Question: My code below can run the result, link the calculation form to the result page well. However, what I want is to replace the form when clicking the button "calculate saving range" by displaying the result on the same page. It looks like the picture below

My code is here: <URL>
Calculator.jsx
'''
import React, { Component } from "react";
import "./style.css";
import { Button, Form, Row, Col, Modal } from "react-bootstrap";
class Calculator extends Component {
constructor(props) {
super(props);
this.state = {
squareFootage: ""
};
}
handleSquare = (event) => {
this.setState({ squareFootage: event.target.value });
};
handleSubmit = (event) => {
event.preventDefault();
this.setState({
isOpen: true,
value:
"$" +
Math.floor(1.69 * this.state.squareFootage * (10 / 100)) +
"- $" +
Math.floor(1.69 * this.state.squareFootage * (30 / 100))
});
};
closeModal = () => this.setState({ isOpen: false });
render() {
return (
<div className="calculator">
<h1> CALCULATION FORM </h1>
<Form className="form-horizontal">
<Form.Group as={Row} controlId="formHorizontalFootage">
<Form.Label column sm={6}>
Square footage of buildings*
</Form.Label>
<Col sm={6}>
<Form.Control
type="squareFootage"
placeholder="sq ft"
value={this.state.squareFootage}
onChange={this.handleSquare}
required
/>
<div style={{ fontSize: 14, color: "red" }}>
{this.state.squareFootageError}
</div>
<Form.Text className="text-muted">
Please input a number, e.g. 12300
</Form.Text>
</Col>
</Form.Group>
<Button onClick={this.handleSubmit}>
Calculate your Savings Range
</Button>
<Form.Text className="text-muted">* Required Field</Form.Text>
</Form>
<Modal
style={{
position: "absolute",
float: "left",
left: "50%",
top: "50%",
transform: "translate(-50%, -50%)"
}}
show={this.state.isOpen}
value={this.state.value}
onHide={this.closeModal}
>
<Modal.Header closeButton>
<Modal.Title>RESULT</Modal.Title>
</Modal.Header>
<h2>You could save between</h2>
<h1>{this.state.value} Annually</h1>
<Modal.Footer>
<Button variant="primary" onClick={this.closeModal}>
Close
</Button>
</Modal.Footer>
</Modal>
</div>
);
}
}
export default Calculator;
'''
Is there anyone who has any idea to replace a form with result information on the same page? Thanks for your help!
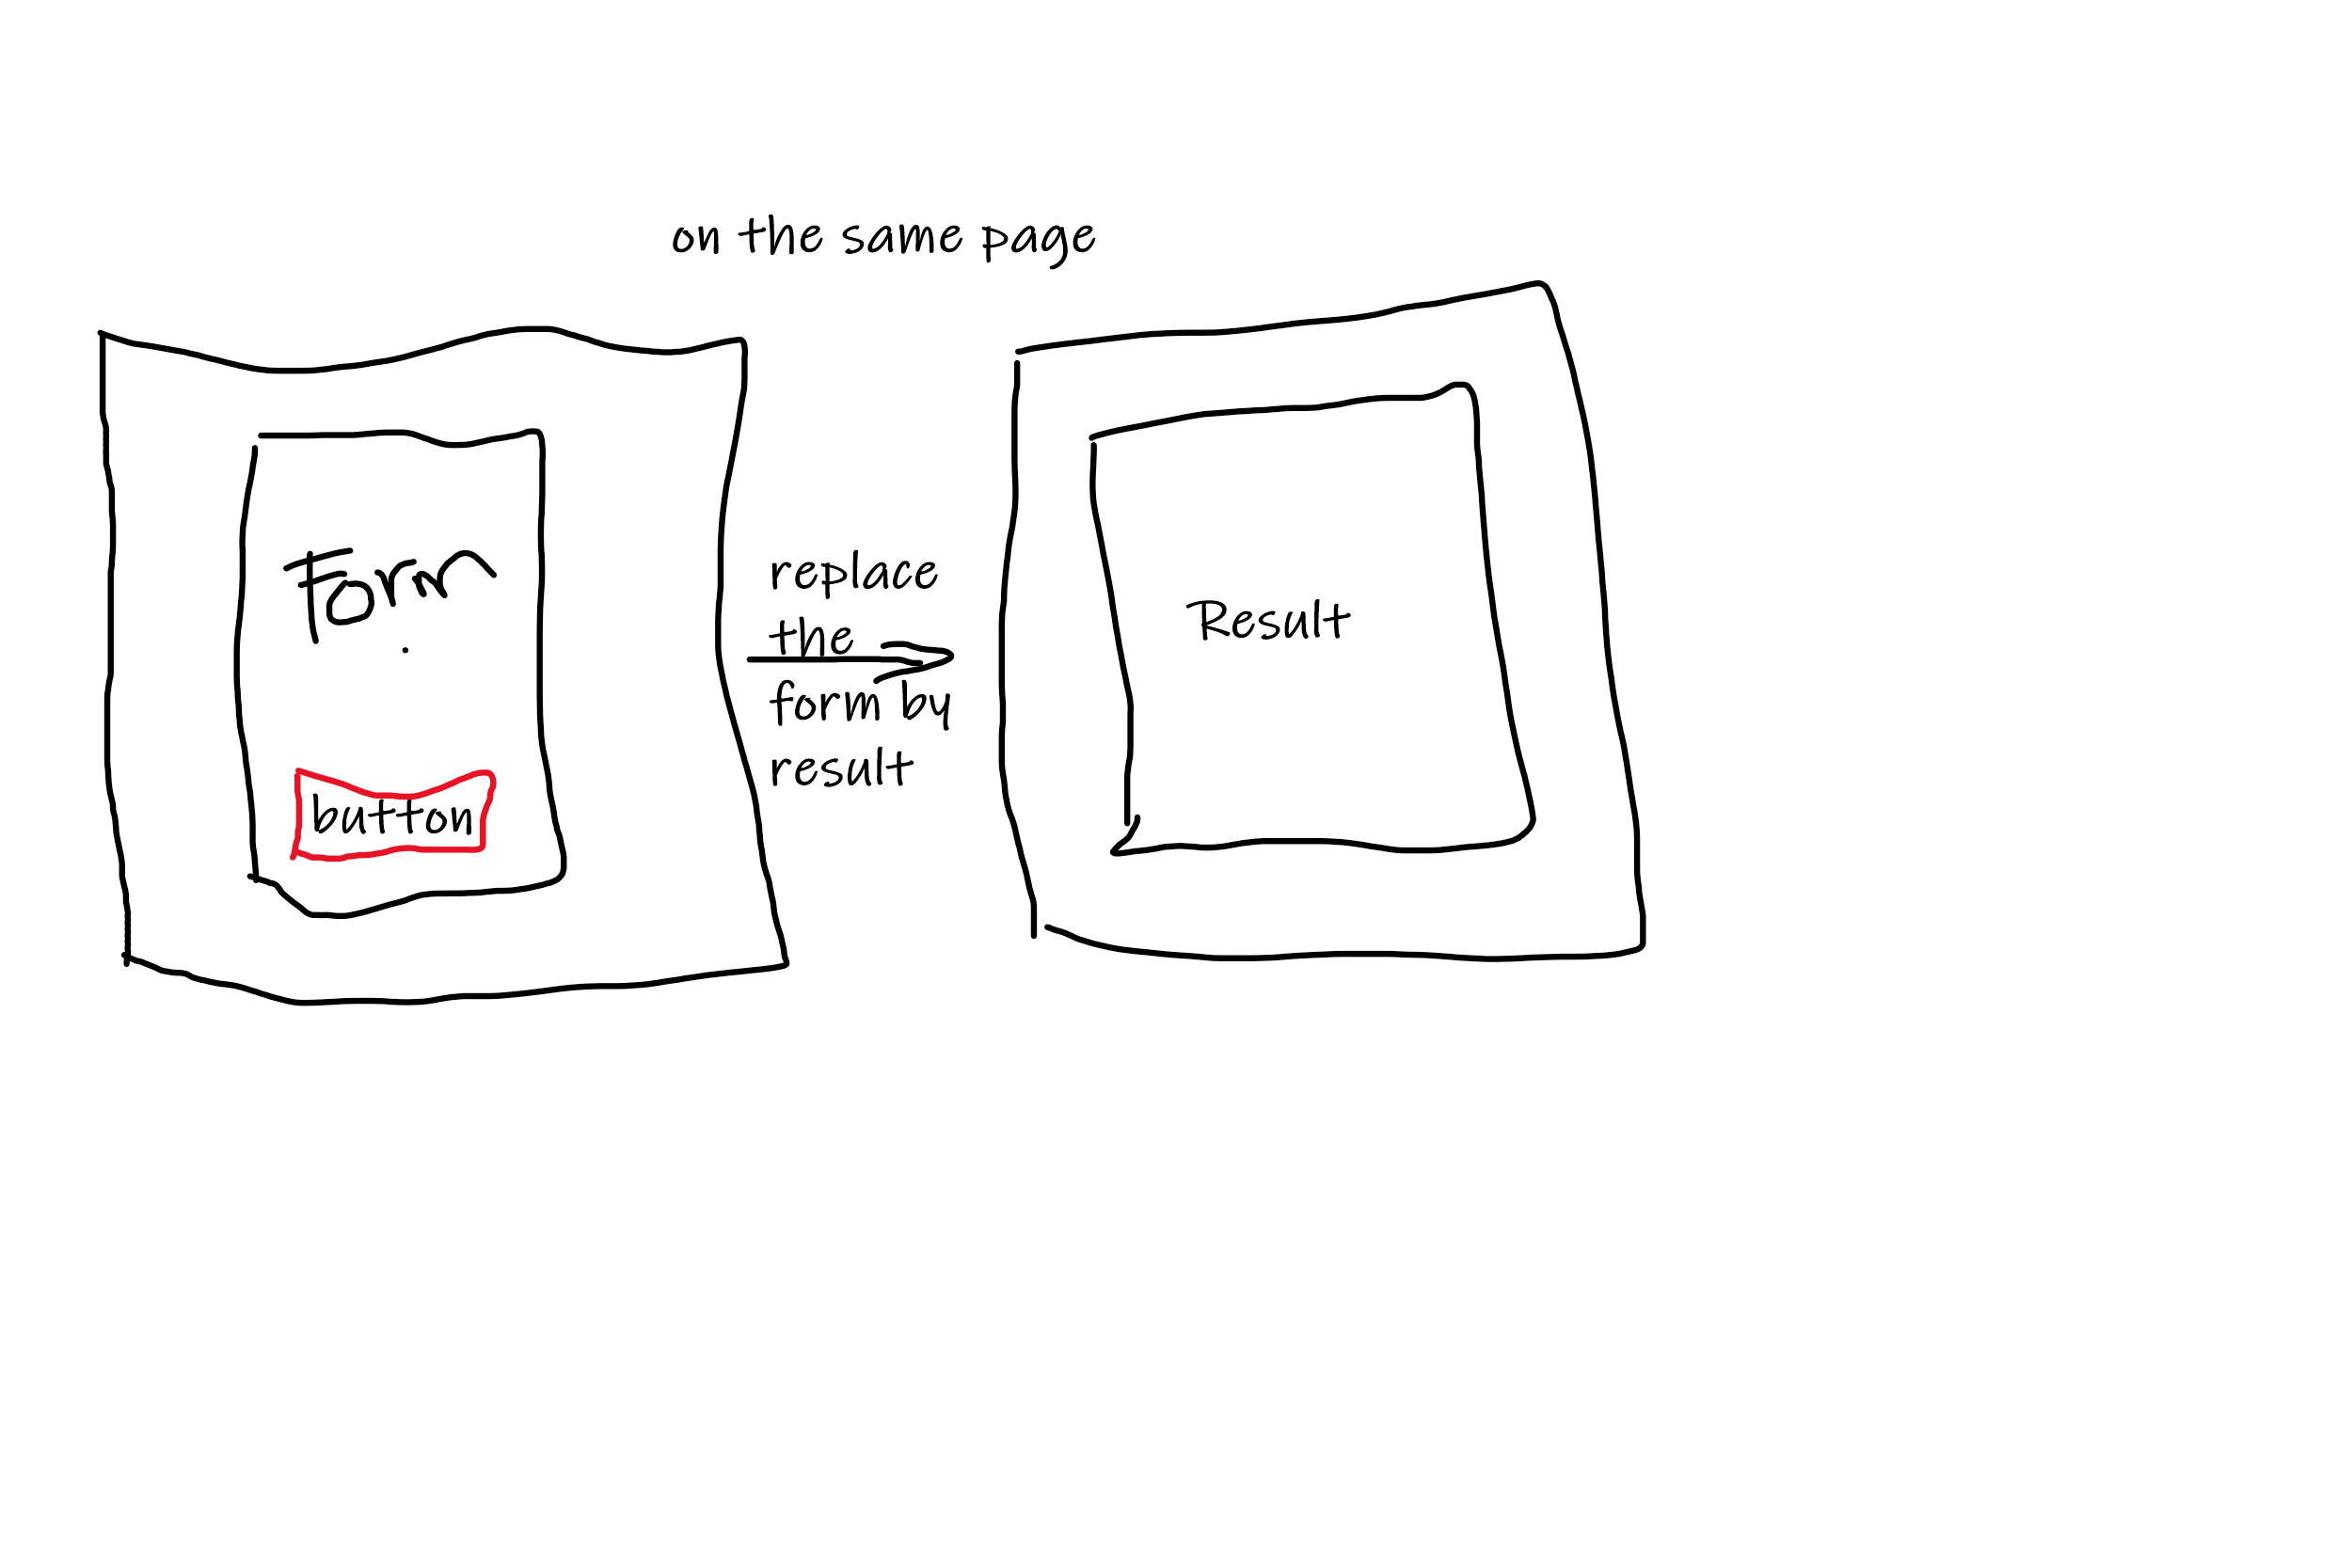
Answer: You can remove the modal and add a condition operator to toggle between form content and your result.
Here is what your return method should look like
'''
return (
<div className="calculator">
<h1> CALCULATION FORM </h1>
{
/*Condition*/ !this.state.isOpen ? (
/** if true return form */
<Form className="form-horizontal">
<Form.Group as={Row} controlId="formHorizontalFootage">
<Form.Label column sm={6}>
Square footage of buildings*
</Form.Label>
<Col sm={6}>
<Form.Control
type="squareFootage"
placeholder="sq ft"
value={this.state.squareFootage}
onChange={this.handleSquare}
required
/>
<div style={{ fontSize: 14, color: "red" }}>{this.state.squareFootageError}</div>
<Form.Text className="text-muted">Please input a number, e.g. 12300</Form.Text>
</Col>
</Form.Group>
<Button onClick={this.handleSubmit}>Calculate your Savings Range</Button>
<Form.Text className="text-muted">* Required Field</Form.Text>
</Form>
) : (
/** else return your result div */
<div>
<h2>You could save between</h2>
<h1>{this.state.value} Annually</h1>
</div>
)
}
</div>
);
'''
Here's the react documentation on the jsx conditional rendering
<URL>
You going to use the condition operator
'''
<MyComponent>
{conditionCount > 0
? <IfComponent/>
: <ElseComponent/>}// make sure to wrap with the bracket {}
</MyComponent>
'''